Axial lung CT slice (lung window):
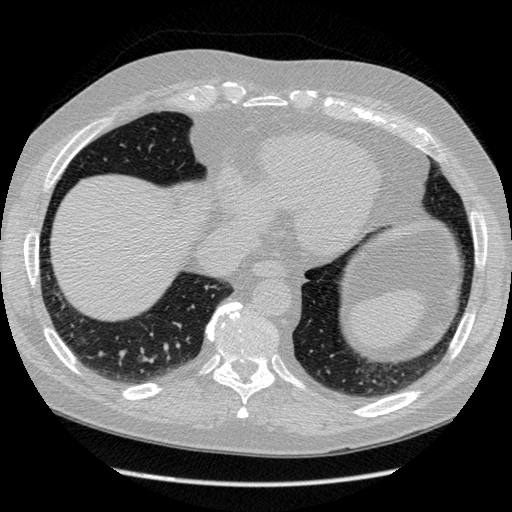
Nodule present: no